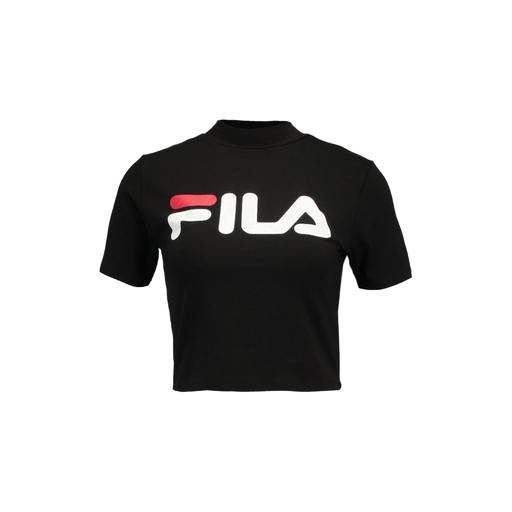
crop tee, logo-embroidered top, black cropped t-shirt, white background